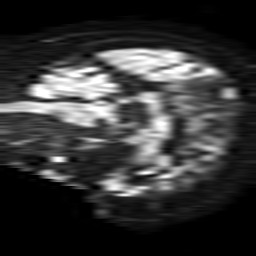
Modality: TRACE
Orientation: sagittal
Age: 62
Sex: female
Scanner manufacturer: philips
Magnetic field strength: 1.5 T
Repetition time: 3.259 s
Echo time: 0.09092 s